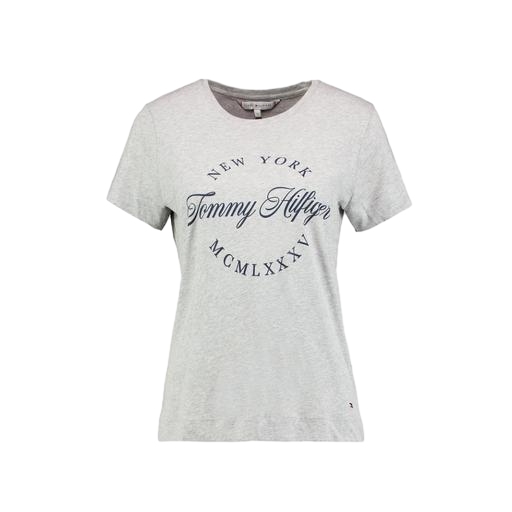
t-shirt twist graphic, graphic tee, mid t-shirt, white background